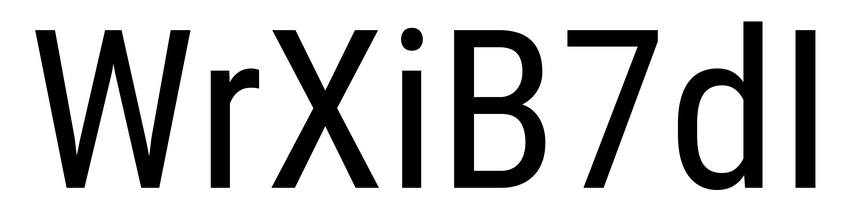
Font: Roboto_Condensed_Regular